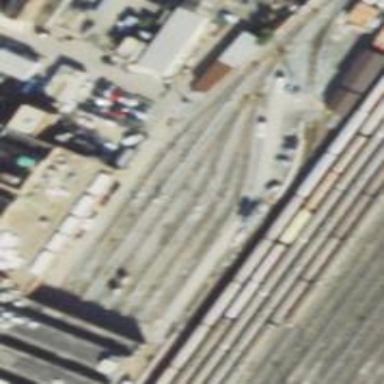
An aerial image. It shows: Electrified rail in service yard.